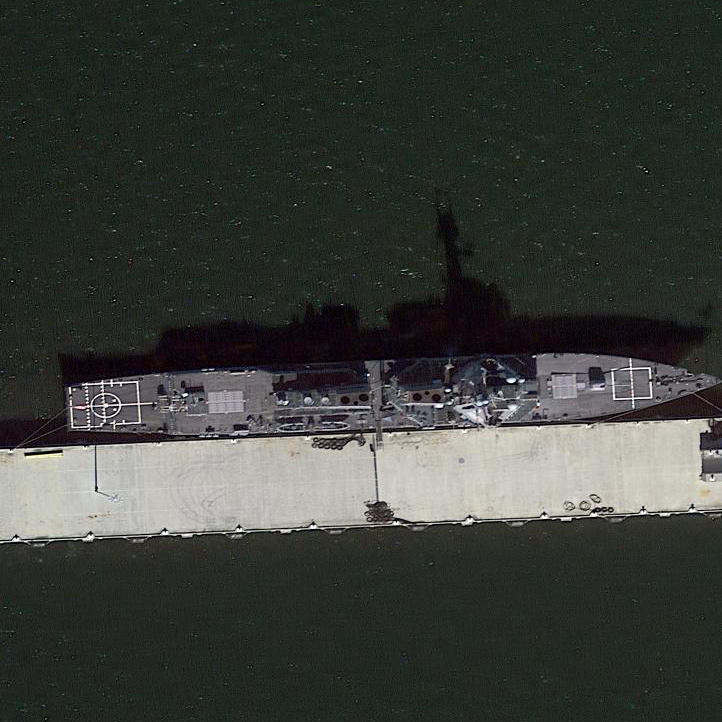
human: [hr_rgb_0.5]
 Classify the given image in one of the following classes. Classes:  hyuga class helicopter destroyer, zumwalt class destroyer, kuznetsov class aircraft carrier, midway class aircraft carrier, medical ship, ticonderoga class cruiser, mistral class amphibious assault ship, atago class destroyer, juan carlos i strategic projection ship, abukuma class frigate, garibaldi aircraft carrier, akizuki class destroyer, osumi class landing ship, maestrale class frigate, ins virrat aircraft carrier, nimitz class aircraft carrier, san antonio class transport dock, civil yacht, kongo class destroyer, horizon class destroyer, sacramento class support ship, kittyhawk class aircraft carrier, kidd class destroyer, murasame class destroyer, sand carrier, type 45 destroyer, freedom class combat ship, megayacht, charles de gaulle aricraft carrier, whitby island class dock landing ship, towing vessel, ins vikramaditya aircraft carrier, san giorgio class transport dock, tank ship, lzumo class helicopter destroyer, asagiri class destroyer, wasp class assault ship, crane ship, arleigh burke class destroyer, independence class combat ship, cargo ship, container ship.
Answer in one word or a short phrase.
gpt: Arleigh Burke class destroyer